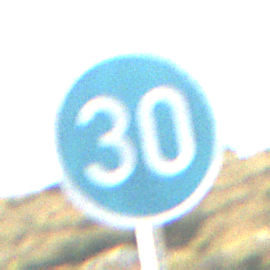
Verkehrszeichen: VorgeschriebeneMindestgeschwindigkeit
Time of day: SunriseSunset
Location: Outdoor (Nature)
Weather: PartlyCloudy
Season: NotSpecified
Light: Natural